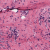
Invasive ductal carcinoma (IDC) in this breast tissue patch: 0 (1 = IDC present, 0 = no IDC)